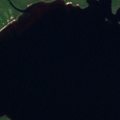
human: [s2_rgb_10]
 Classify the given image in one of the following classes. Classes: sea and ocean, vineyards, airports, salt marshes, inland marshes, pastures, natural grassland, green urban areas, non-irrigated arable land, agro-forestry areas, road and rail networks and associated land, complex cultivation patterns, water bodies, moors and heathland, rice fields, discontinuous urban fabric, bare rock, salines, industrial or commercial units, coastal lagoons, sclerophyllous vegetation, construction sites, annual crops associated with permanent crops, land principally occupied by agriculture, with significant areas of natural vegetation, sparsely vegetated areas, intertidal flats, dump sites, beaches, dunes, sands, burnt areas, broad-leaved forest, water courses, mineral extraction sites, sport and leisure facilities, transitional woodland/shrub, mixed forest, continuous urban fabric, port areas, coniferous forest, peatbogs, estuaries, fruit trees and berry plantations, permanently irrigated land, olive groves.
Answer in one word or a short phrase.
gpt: coniferous forest, water bodies